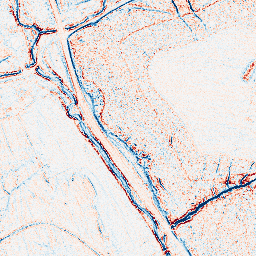
Category: edge_preserving
Decomposition family: anisotropic_diffusion
Decomposition parameters: iterations: 10
kappa: 10
gamma: 0.05
Upsampling method: bspline
Upsampling parameters: scale: 4
Upsampling scale: 4